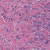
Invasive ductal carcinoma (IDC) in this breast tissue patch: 1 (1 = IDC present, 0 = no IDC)